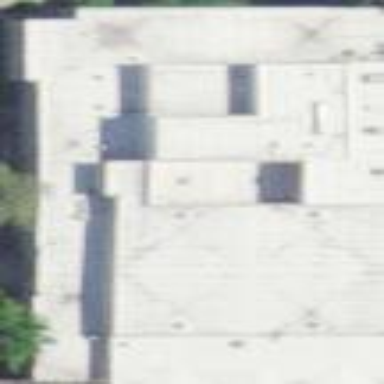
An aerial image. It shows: Building with white roof.